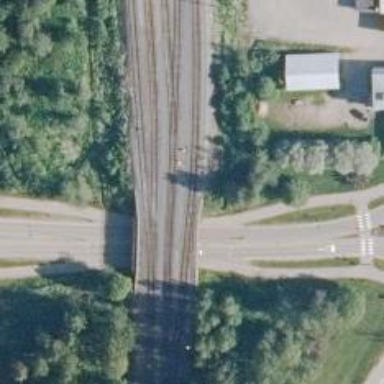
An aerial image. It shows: Bridge over railway track classified as B1.